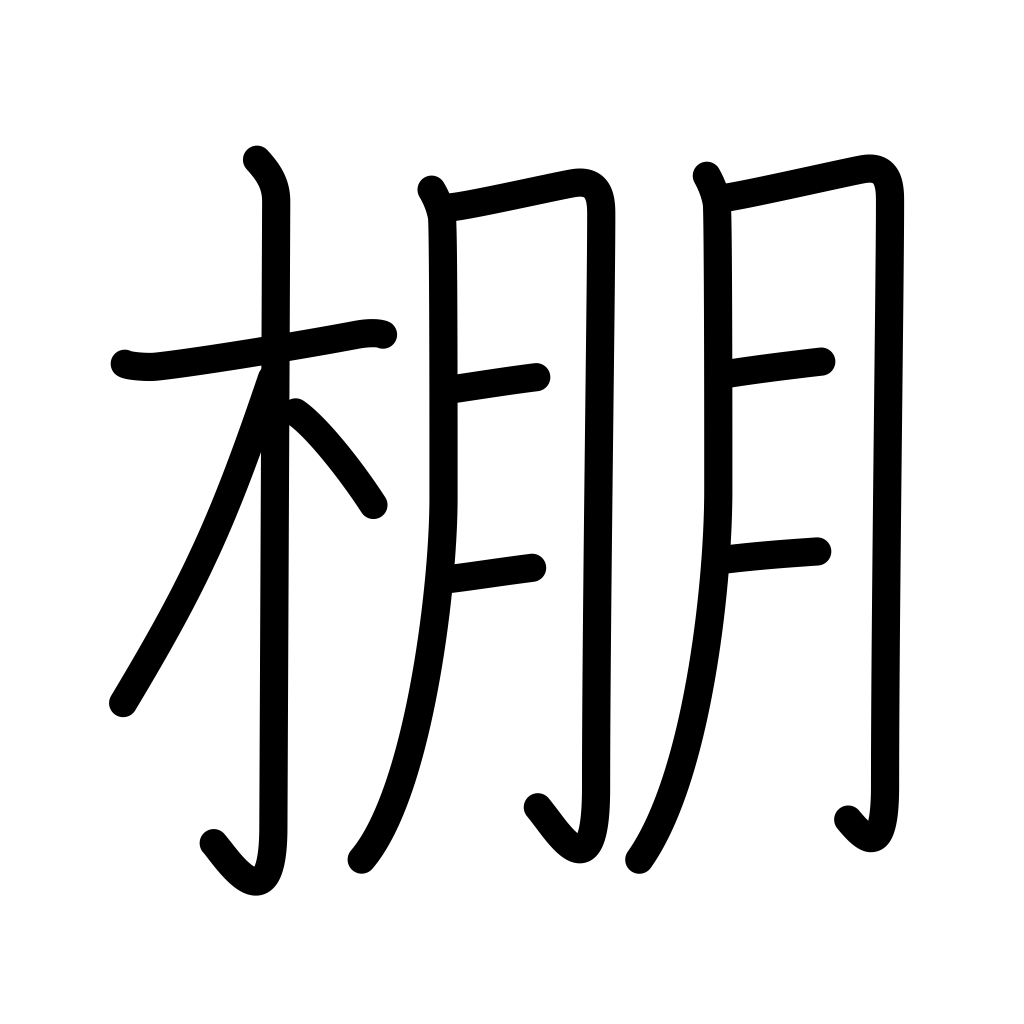
Meaning: shelf, ledge, rack, mount, mantle, trellis